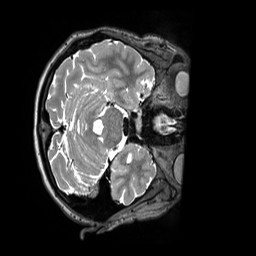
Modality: T2w
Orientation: axial
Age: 21
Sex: female
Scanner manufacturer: siemens
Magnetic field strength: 3 T
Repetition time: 3.2 s
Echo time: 0.408 s